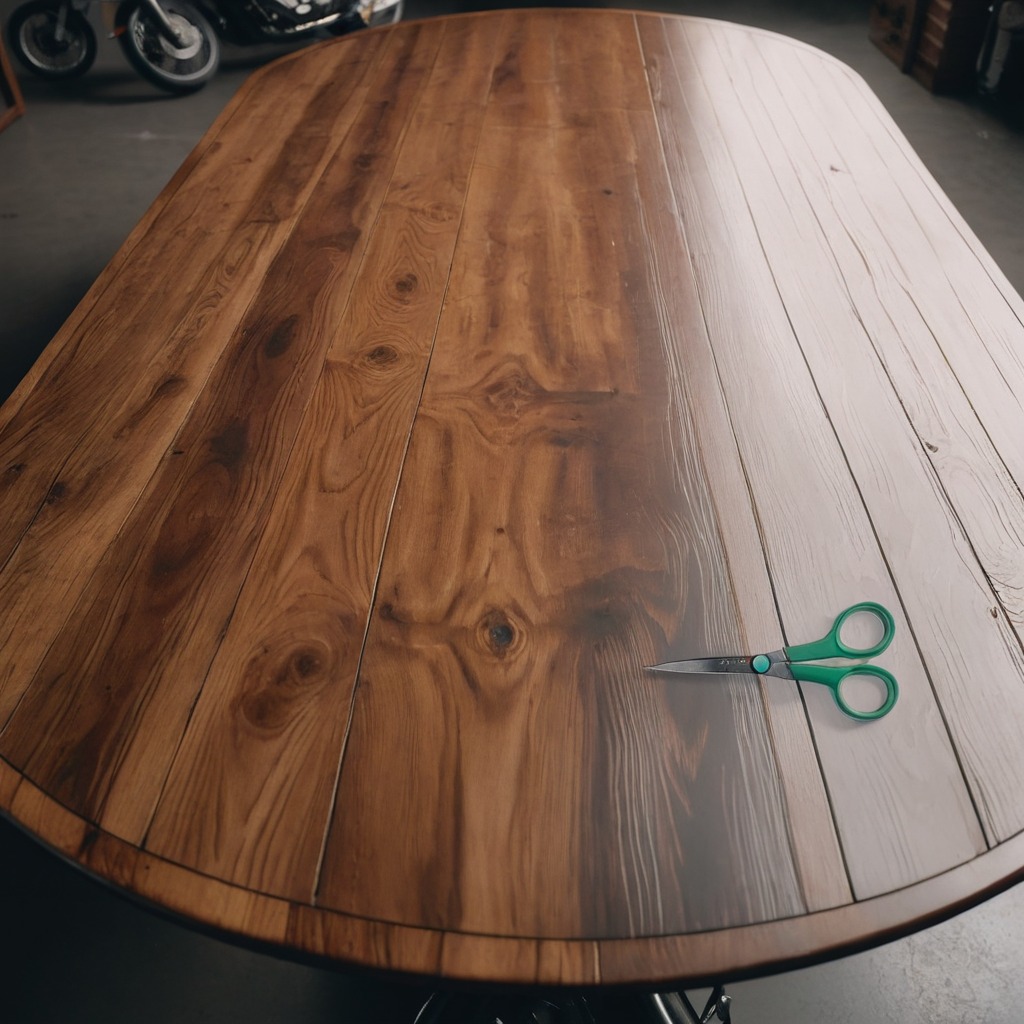
A scissor lies on the oil-spilled wooden table in a vintage motorcycle garage.